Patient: sex F, age 61
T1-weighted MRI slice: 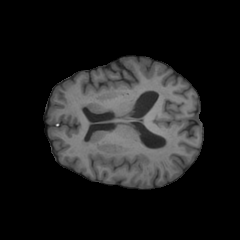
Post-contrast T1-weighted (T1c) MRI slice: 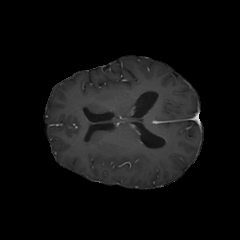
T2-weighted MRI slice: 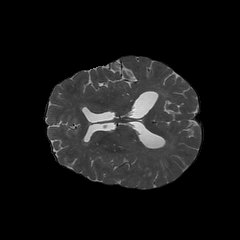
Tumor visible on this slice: no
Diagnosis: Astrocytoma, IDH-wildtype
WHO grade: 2